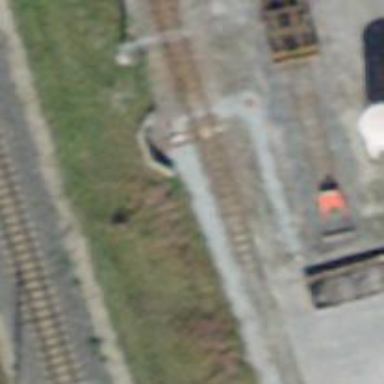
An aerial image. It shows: Railway switch.